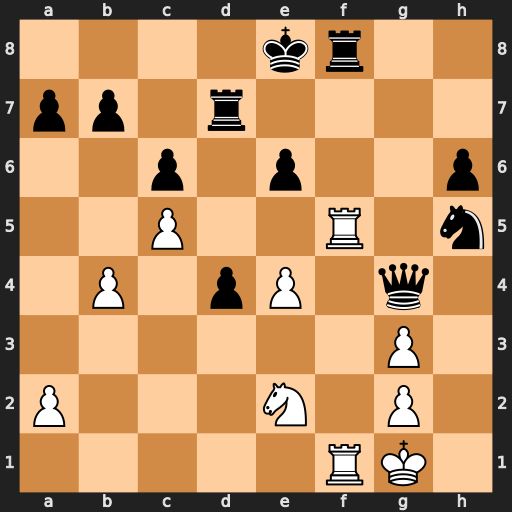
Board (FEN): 4kr2/pp1r4/2p1p2p/2P2R1n/1P1pP1q1/6P1/P3N1P1/5RK1
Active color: w
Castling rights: -
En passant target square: -
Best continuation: Rxf8+ Ke7 R1f7#